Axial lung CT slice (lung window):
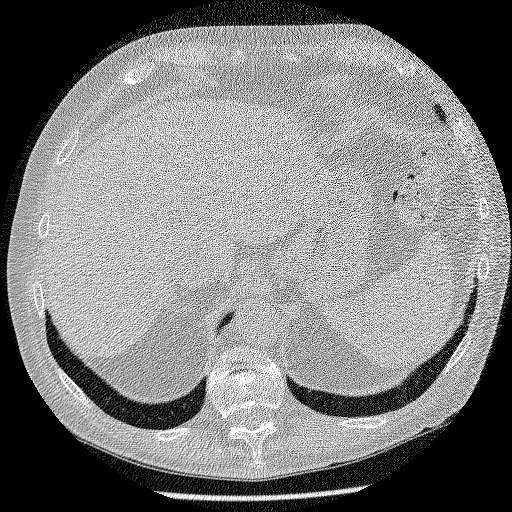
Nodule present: no